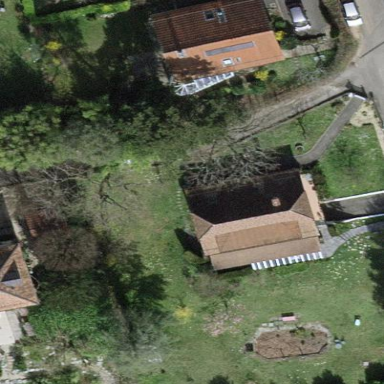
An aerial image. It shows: Garden surrounded by fence.